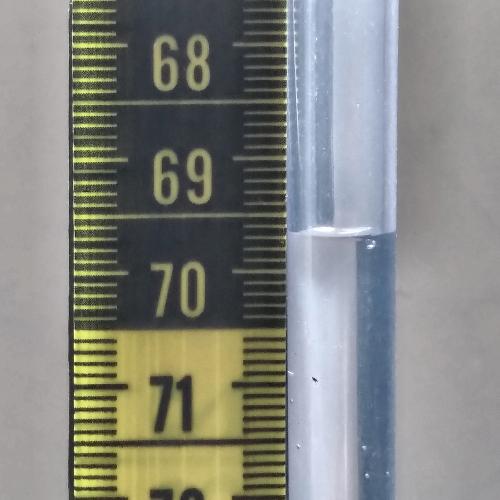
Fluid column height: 69.7 cm